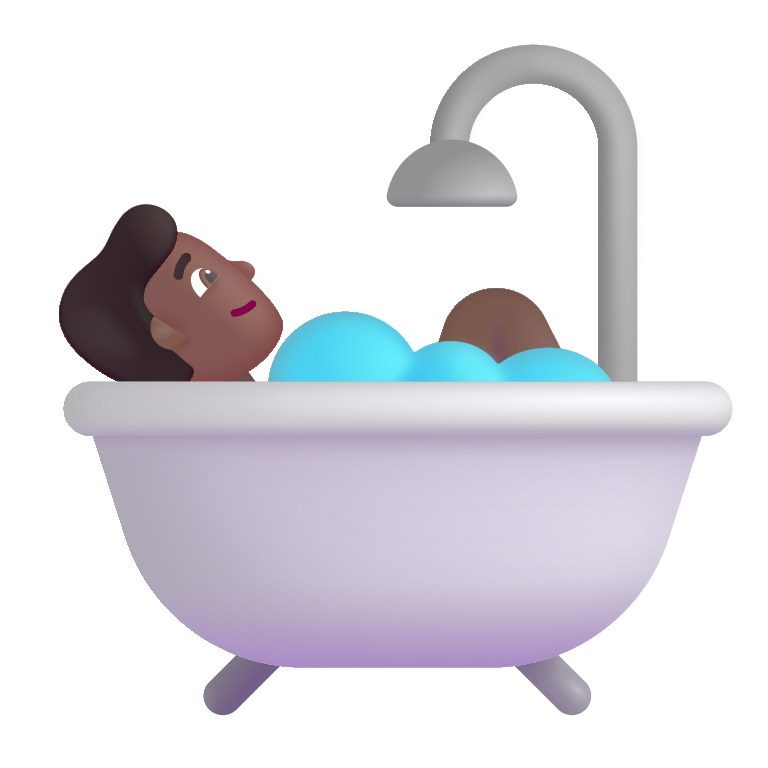
person taking bath color  dark